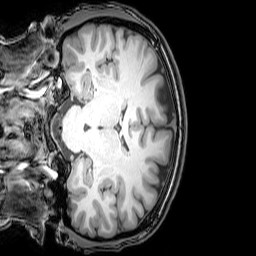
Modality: T1w
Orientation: coronal
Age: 24
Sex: female
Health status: healthy
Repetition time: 0.081 s
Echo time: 0.037 s